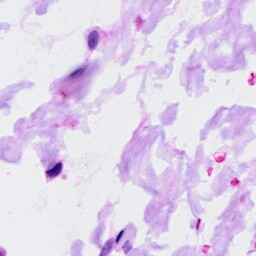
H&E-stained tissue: Ovarian